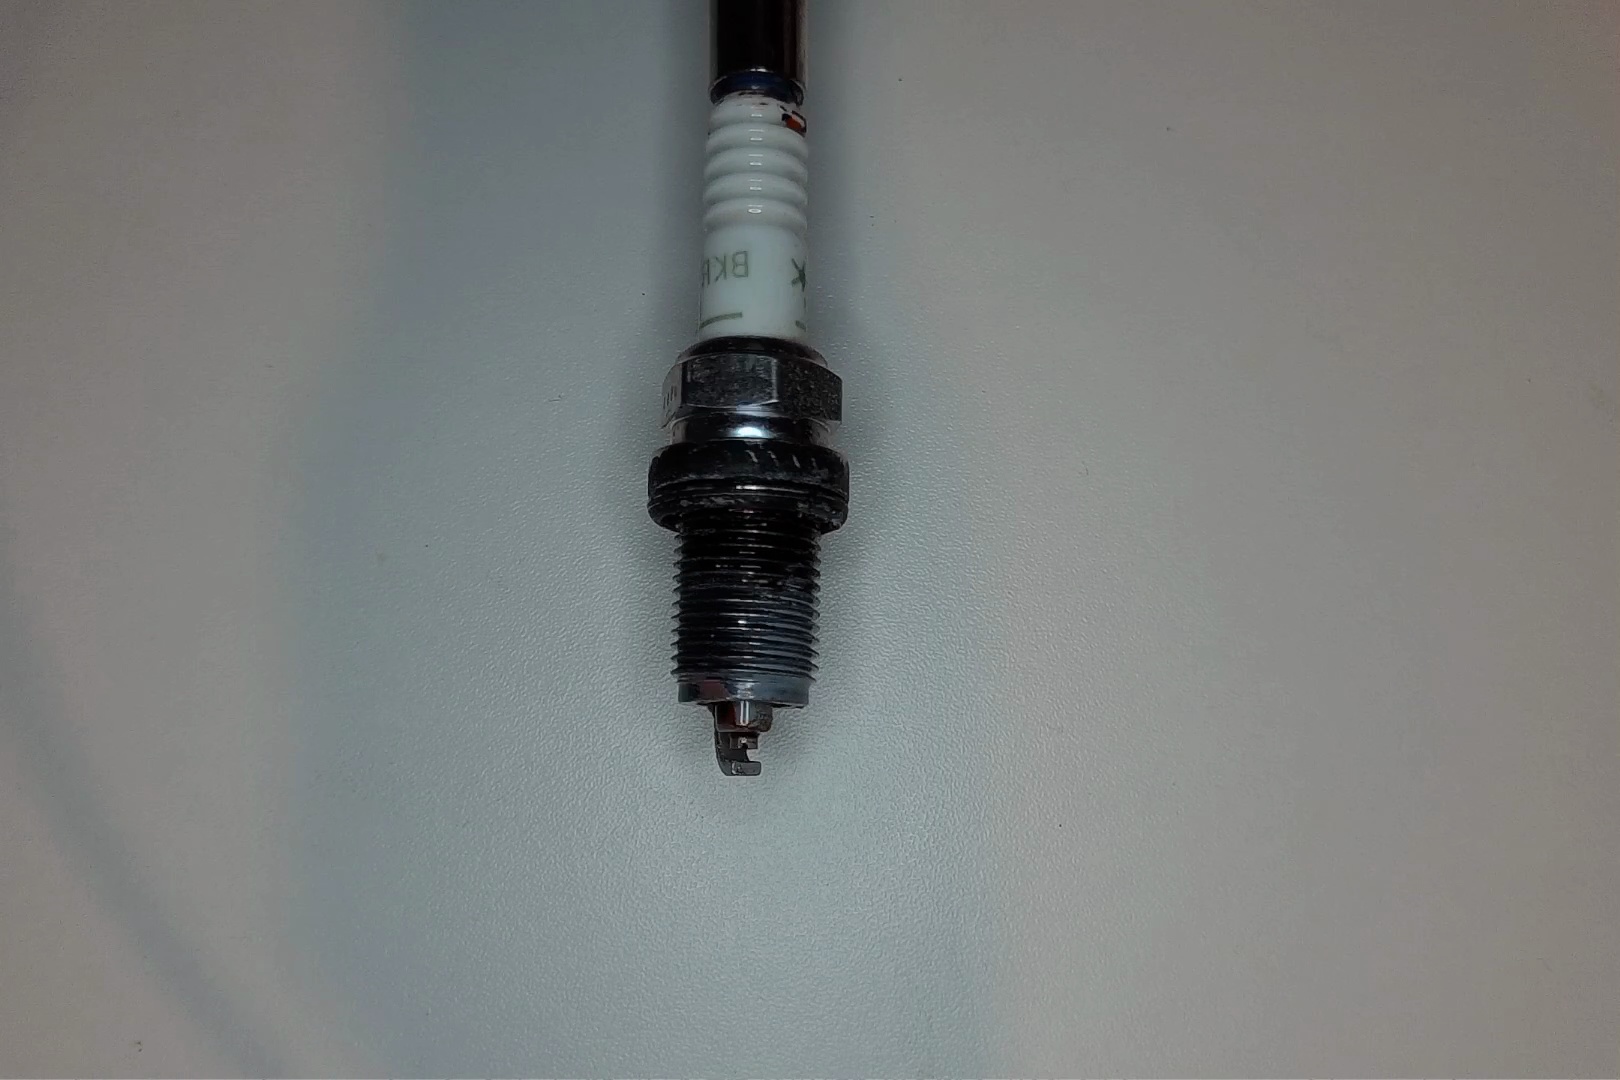
Label: anomaly